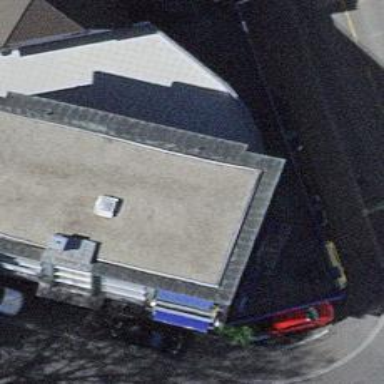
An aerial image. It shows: Shop that sells cars.